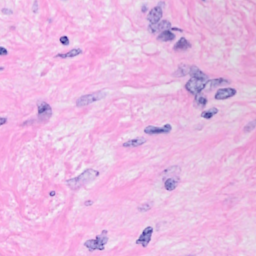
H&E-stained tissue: Breast